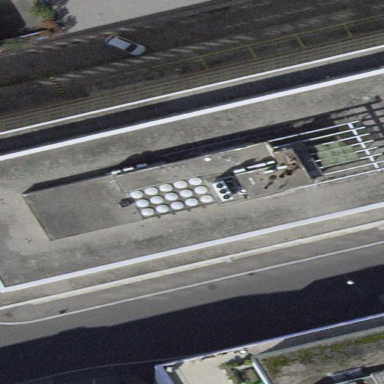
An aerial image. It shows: Flat-roofed commercial building.